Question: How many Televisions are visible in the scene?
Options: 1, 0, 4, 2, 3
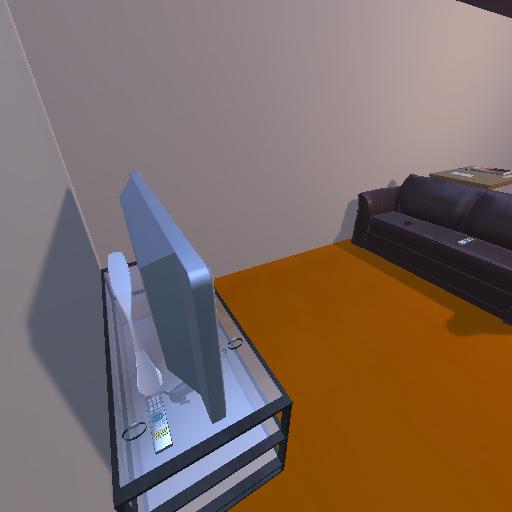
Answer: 1